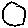
Label: circle